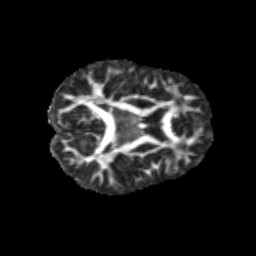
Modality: FA
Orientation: axial
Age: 11
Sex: male
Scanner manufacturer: siemens
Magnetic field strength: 3 T
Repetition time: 3.8 s
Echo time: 0.07 s